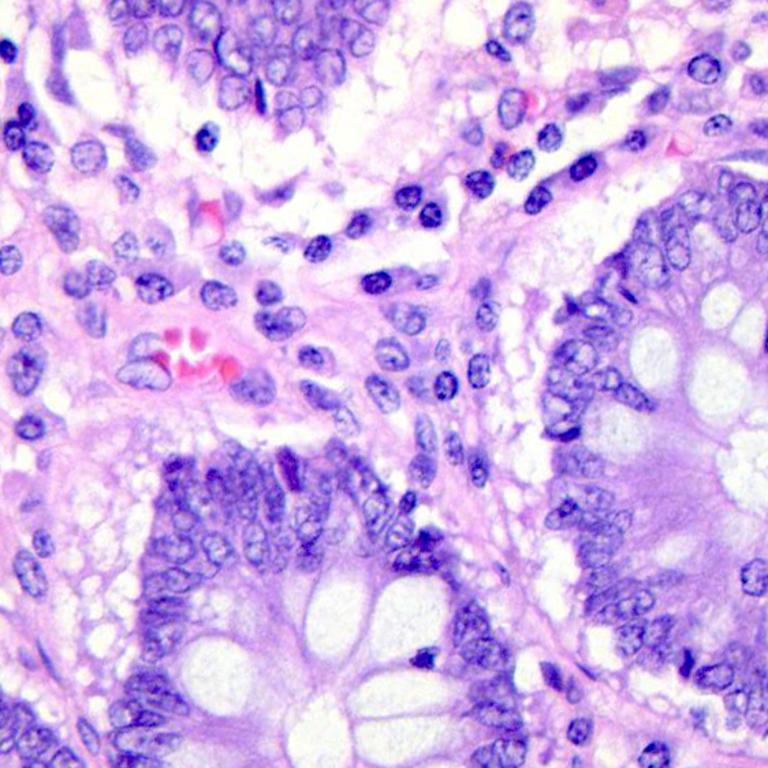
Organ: colon
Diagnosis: benign